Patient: sex M, age 23
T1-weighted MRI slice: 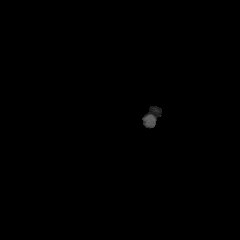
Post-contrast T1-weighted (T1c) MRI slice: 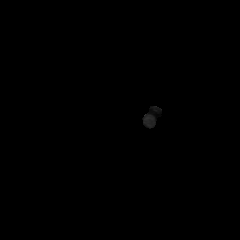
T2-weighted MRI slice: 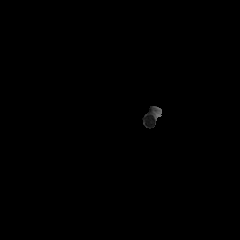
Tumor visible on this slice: no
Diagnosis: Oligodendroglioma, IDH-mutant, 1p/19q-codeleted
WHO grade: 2